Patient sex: F
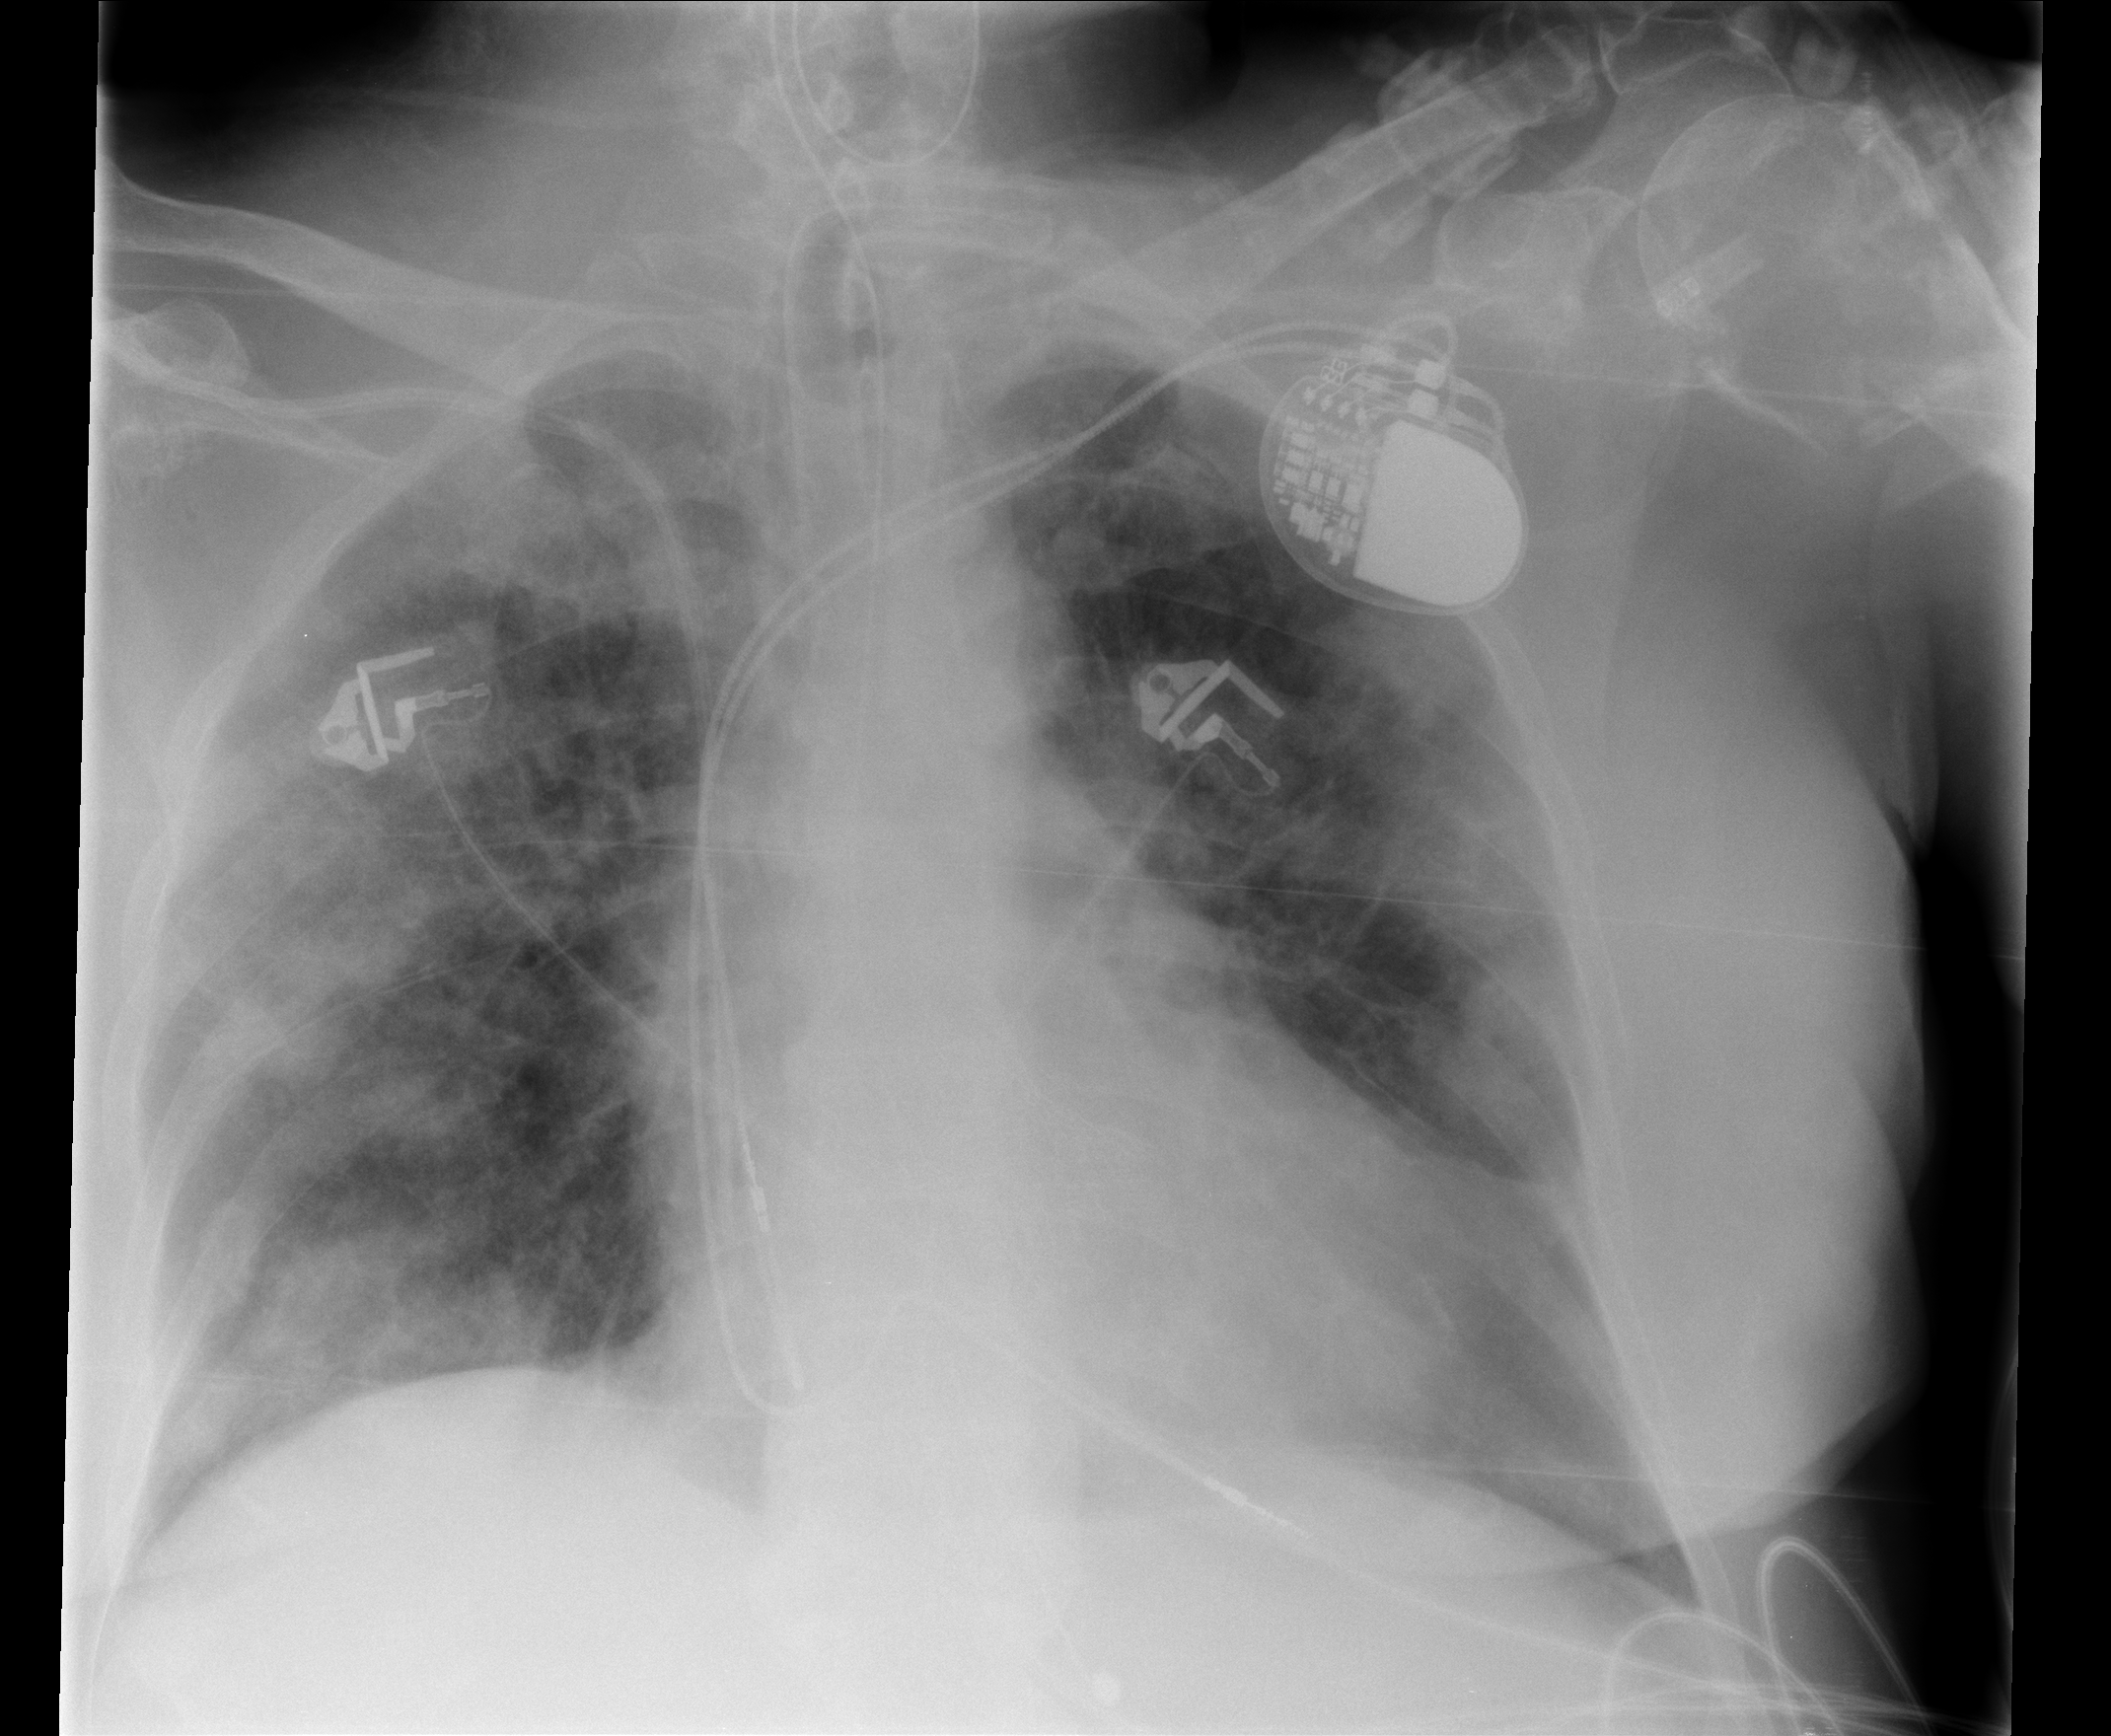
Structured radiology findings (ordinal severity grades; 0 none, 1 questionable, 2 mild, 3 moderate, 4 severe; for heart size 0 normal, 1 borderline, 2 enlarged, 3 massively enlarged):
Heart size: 2
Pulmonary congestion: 2
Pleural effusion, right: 0
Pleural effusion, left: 0
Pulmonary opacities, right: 3
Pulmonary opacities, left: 2
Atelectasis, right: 0
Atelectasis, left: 0